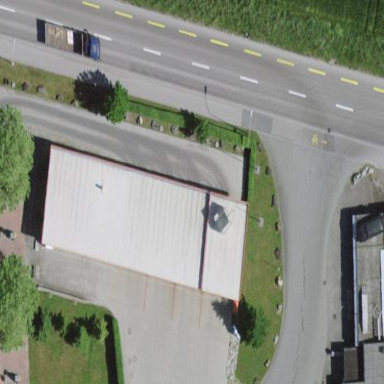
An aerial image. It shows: Building serving as car wash facility.